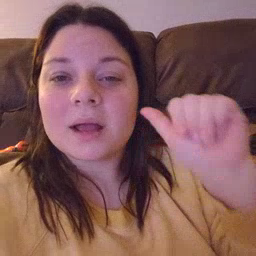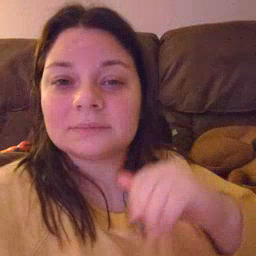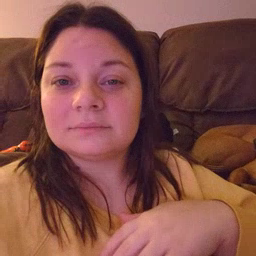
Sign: aunt